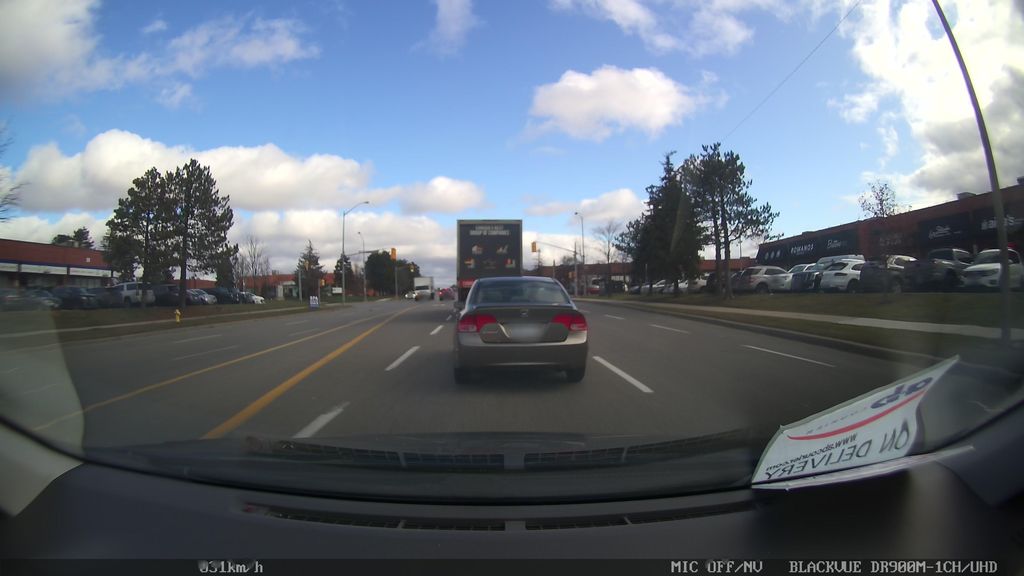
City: toronto